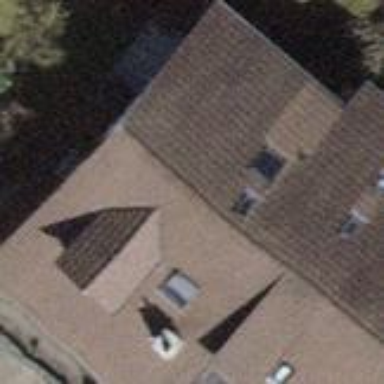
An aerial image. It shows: Building with tile roof.